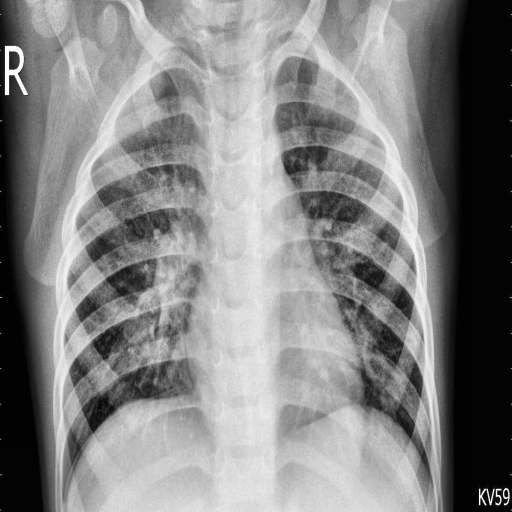
Finding: PNEUMONIA